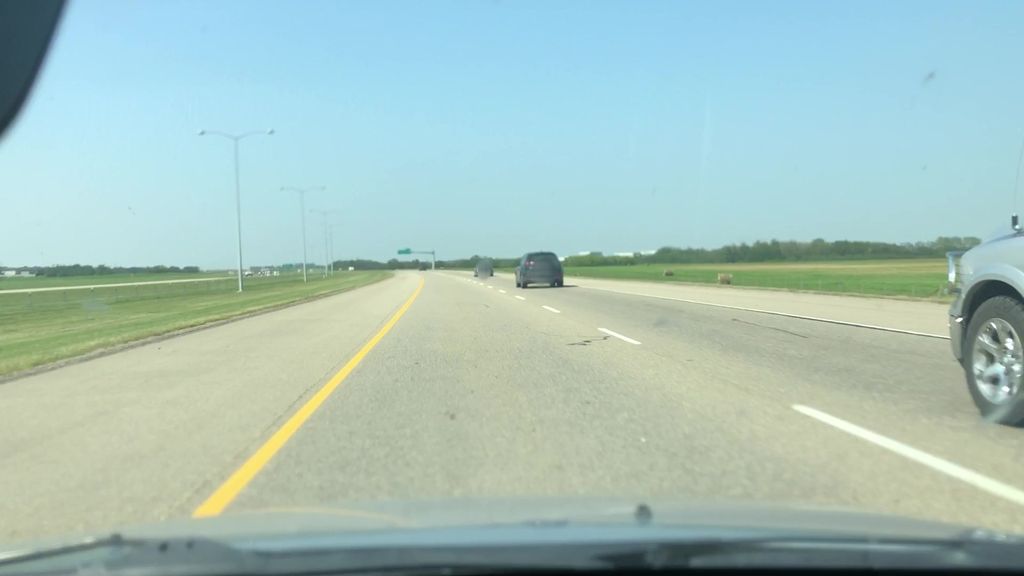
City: edmonton